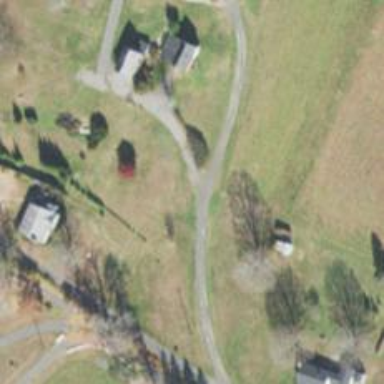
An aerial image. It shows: Driveway.